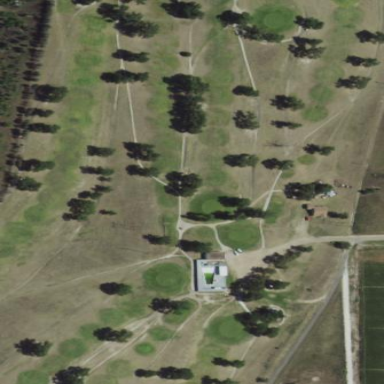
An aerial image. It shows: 9-hole golf course in leisure land setting.